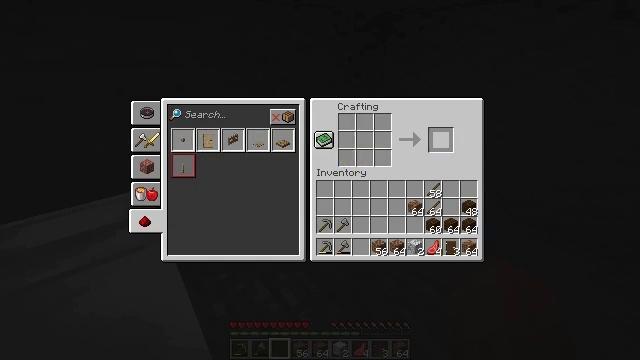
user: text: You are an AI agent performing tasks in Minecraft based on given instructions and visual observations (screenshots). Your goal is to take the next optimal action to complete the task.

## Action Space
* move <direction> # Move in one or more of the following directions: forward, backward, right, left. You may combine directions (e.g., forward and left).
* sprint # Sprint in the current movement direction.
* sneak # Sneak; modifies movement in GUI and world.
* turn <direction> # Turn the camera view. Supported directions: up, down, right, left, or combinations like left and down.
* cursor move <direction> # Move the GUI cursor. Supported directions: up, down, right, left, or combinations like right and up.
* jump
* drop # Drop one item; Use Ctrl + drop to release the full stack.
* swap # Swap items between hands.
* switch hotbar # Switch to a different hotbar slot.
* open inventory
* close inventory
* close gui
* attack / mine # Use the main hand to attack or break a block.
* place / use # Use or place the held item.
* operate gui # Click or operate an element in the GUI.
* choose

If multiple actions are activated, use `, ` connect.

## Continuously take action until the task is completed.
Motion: motion action
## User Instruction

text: Open the crafting grid and create a dark oak door with planks.
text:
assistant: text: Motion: sneak